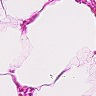
Metastatic tissue present: no